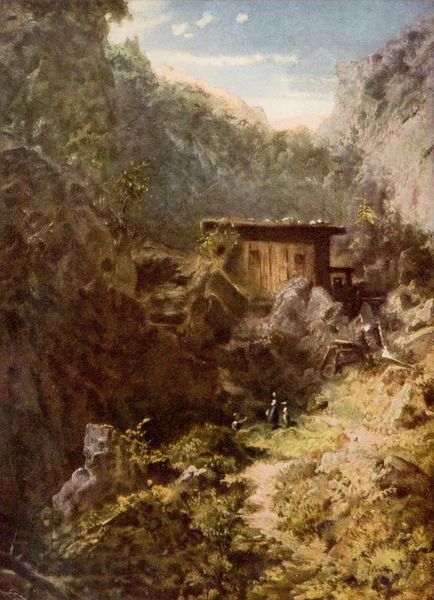
Titel: Gebirgsmühle
Künstler: Carl Spitzweg
Institution: Privatsammlung
Schlagwörter: baum, berg, blau, blätter, felsen, gemälde, gestein, gruppe, hand, himmel, mann, schatten, wasser, weiß, wolken, bäume, frauen, gelb, grün, landschaft, menschen, mädchen, ocker, sand, blume, blumen, braun, frau, grau, hintergrund, holz, licht, männer, zeichnung, ölbild, gras, haus, weg, wiese, beige, malerei, meschen, arm, arme, stein, steine, öl, ast, bach, erde, gräser, mühle, natur, brücke, busch, büsche, gebüsch, hütte, pfad, sonne, sträucher, drei, familie, kind, mutter, personen, pflanzen, tal, wald, bauern, kinder, pferd, schuppen, magd, naturalismus, zwei, buben, steinig, warm, berge, fels, felswand, gebirge, gipfel, alm, berglandschaft, geröll, schlucht, steil, romantik, ölgemälde, häuschen, tiefe, wandern, schweiz, gefälle, reichen, bewachsen, holzhütte, wanderer, echo, felse, brocken, plfanzen, strecken, brau, berghütte, wanderung, gebrigslandschaft, schroff, talweg, sachsen, absturz, bäsche, angrund, holzpferd, elbsandstein, tla, wanderere, bewchsen, tchechien, schweuíz